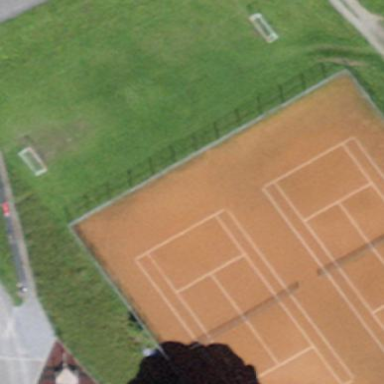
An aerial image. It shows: Tennis pitch with clay surface for leisure sports.